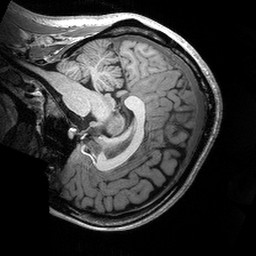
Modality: T1w
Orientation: sagittal
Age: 28
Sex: female
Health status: healthy
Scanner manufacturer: siemens
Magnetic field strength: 3 T
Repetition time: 2.53 s
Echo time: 0.00288 s